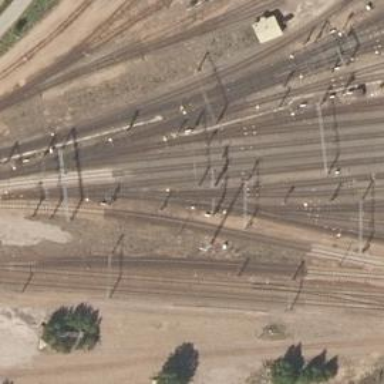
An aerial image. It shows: Railway signal.